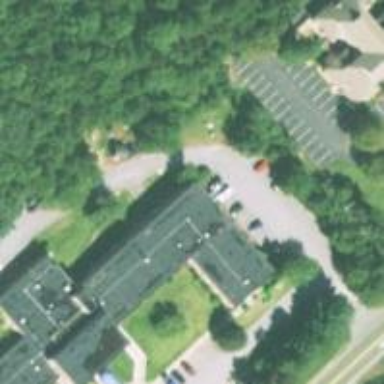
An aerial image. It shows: Parking space is available.